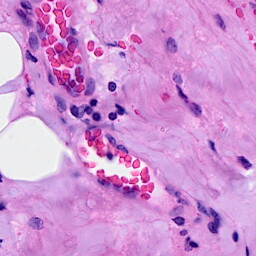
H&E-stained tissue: Breast